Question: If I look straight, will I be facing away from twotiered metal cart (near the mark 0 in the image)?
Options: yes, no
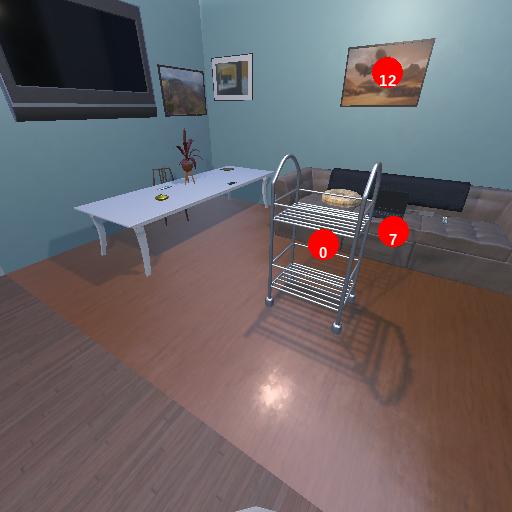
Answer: yes